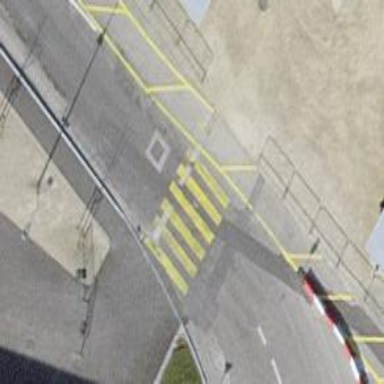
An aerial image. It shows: Asphalt footway with marked crossing.